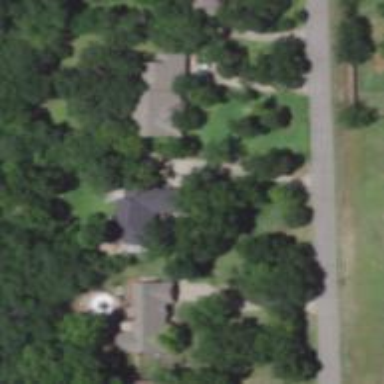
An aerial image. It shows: Driveway.